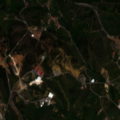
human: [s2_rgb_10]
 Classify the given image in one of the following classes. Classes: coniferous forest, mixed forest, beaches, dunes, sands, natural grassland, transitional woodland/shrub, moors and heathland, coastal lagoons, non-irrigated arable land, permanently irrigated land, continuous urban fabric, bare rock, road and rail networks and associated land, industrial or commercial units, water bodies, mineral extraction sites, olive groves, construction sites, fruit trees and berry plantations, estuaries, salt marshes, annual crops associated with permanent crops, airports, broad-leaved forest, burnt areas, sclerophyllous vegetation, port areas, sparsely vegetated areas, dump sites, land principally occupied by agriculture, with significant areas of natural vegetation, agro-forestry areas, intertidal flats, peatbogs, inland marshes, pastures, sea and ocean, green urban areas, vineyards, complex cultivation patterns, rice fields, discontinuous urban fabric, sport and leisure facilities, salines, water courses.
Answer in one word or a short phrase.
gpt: olive groves, annual crops associated with permanent crops, complex cultivation patterns, transitional woodland/shrub